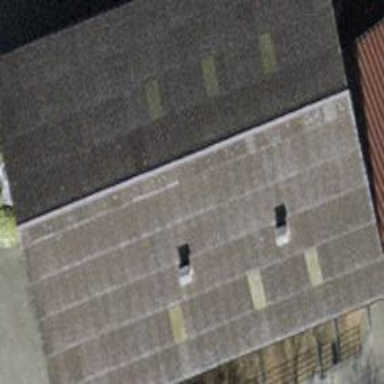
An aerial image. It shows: Farm building with gabled roof.